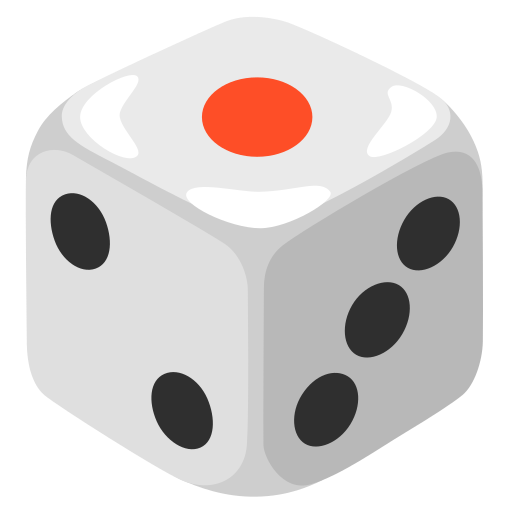
Emoji: 🎲